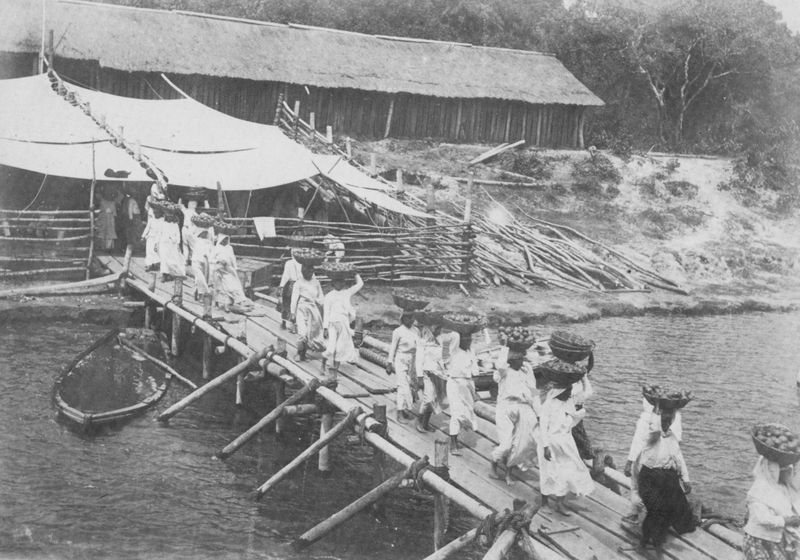
Titel: Frauen tragen Orangen zum Schiff
Künstler: Paraguayischer Photograph
Standort: New York (New York)
Institution: Collection Hack Hoffenberg
Schlagwörter: wasser, weiß, bäume, fluss, frauen, menschen, ufer, holz, kleider, schwarz, obst, zaun, tragen, brücke, hütte, boot, ruder, früchte, gemüse, schiff, ernte, körbe, transport, trägerinnen, afrika, dächer, markt, böschung, planken, steg, korb, fotografie, asien, photo, lasten, waren, sxhwarz, zeun, flechtzaun, schwqarz